Brain MRI, t1w sequence, axial 2D slice.
Patient: age 45, sex F, weight 90 kg, height 1.9 m
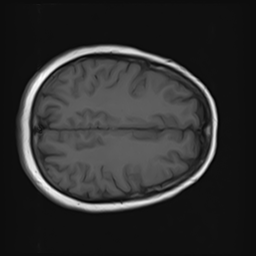